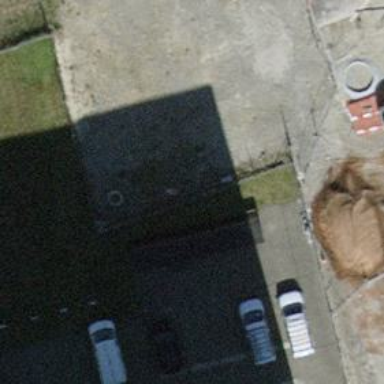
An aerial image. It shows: Bicycle parking facility.